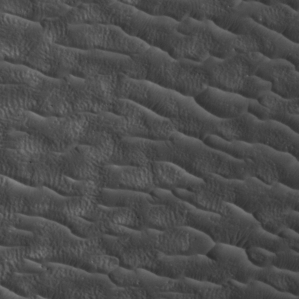
Label: non_frost